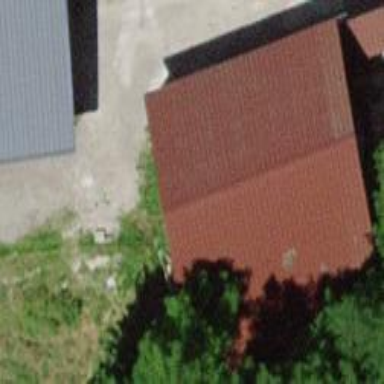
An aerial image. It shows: Garage.